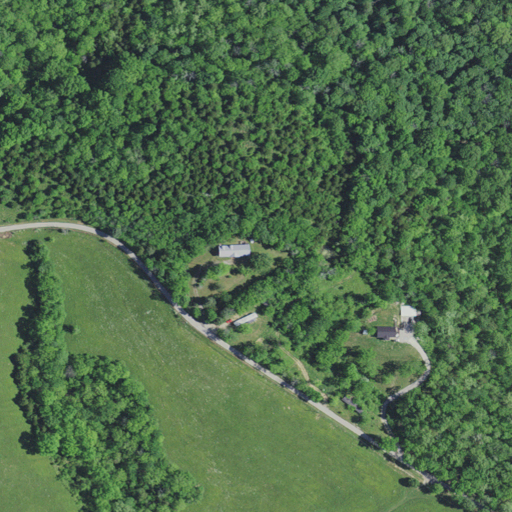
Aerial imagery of mountain in Kentucky named Crow Hill containing deciduous forest, mixed forest, pasture, open development, shrub, evergreen forest, and low intensity development